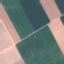
Land use / land cover class: AnnualCrop